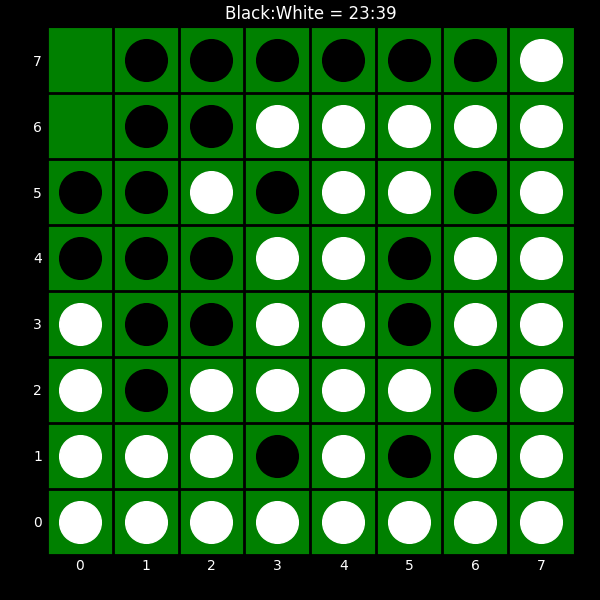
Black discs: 23
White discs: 39